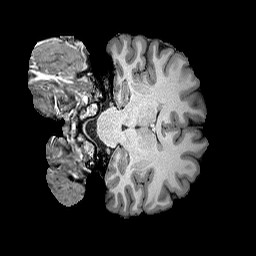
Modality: T1w
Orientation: coronal
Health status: healthy